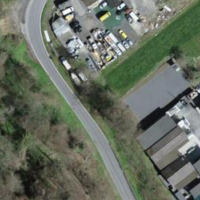
EUNIS habitat code: 44
Species observed at this site:
Allium ursinum